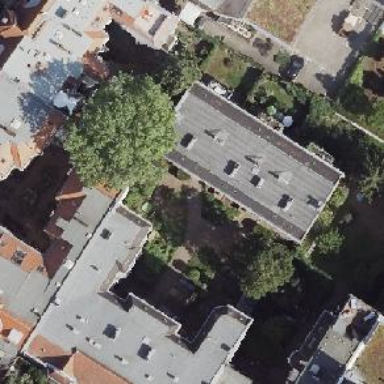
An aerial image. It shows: The building consists of apartments and has unique double saltbox roof shape.